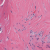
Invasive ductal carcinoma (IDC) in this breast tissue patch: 1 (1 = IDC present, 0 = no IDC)